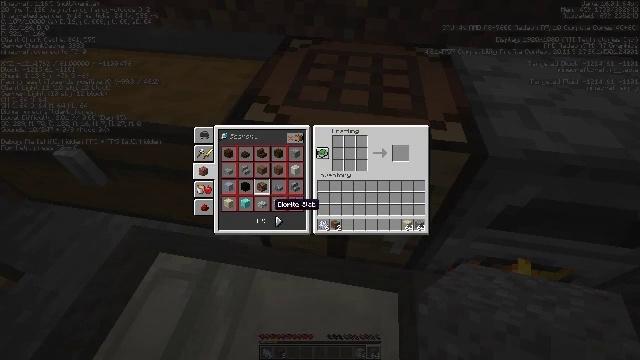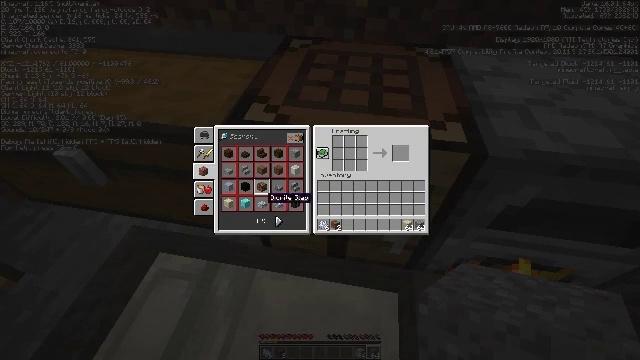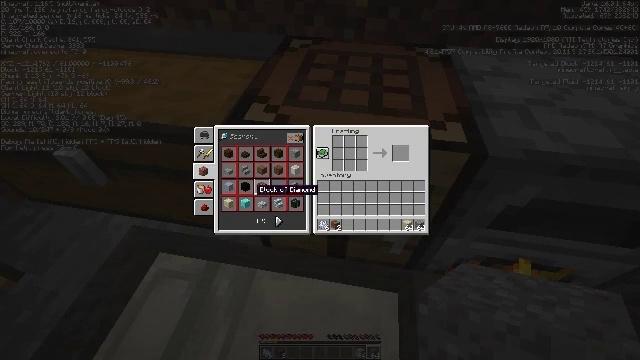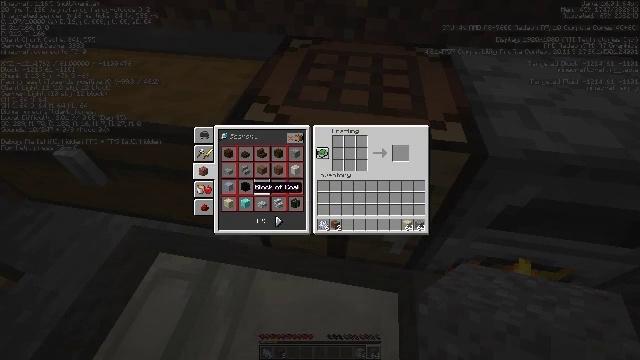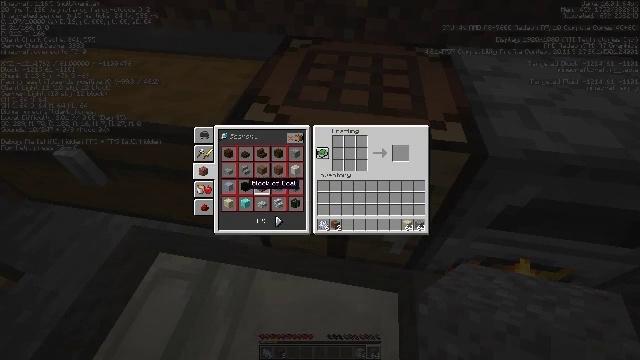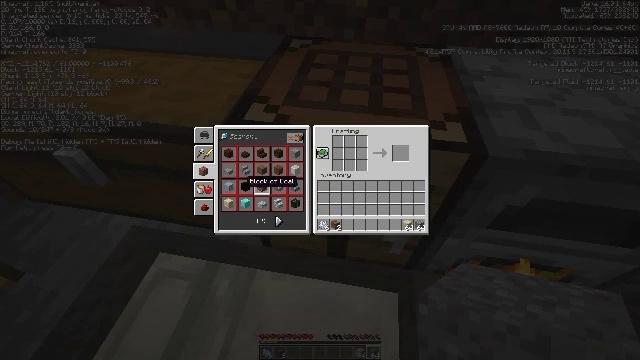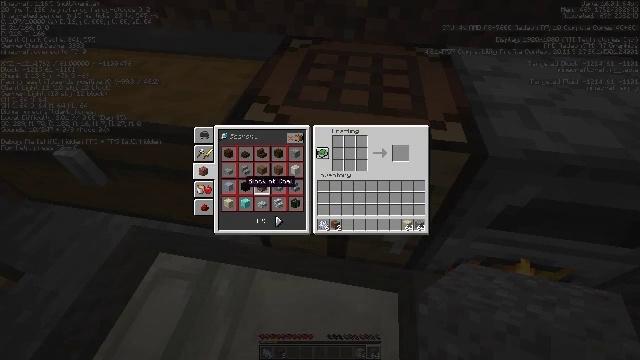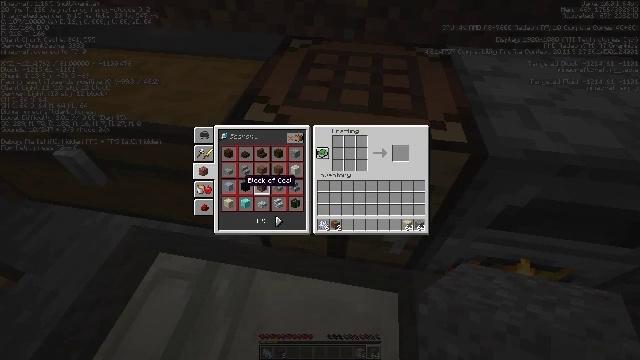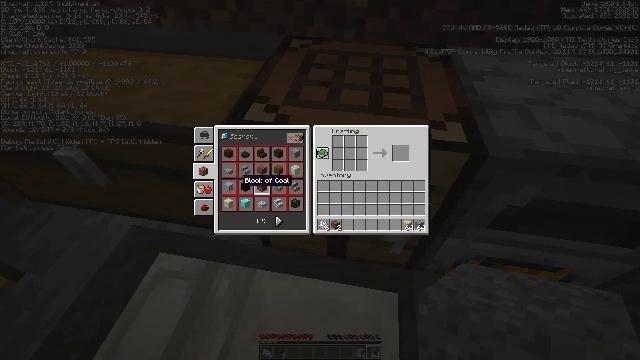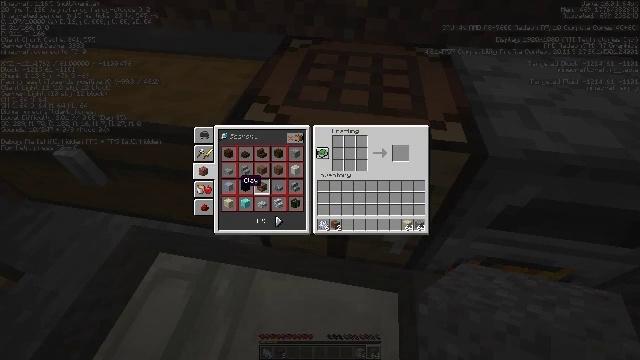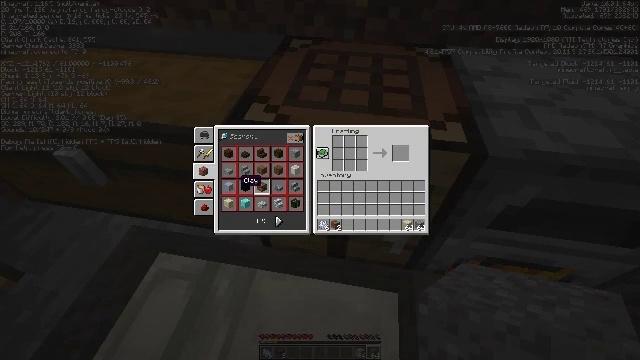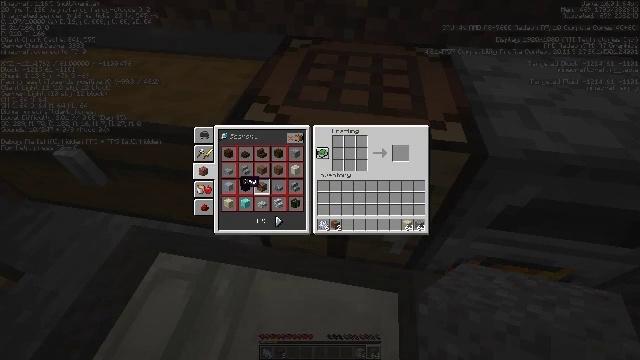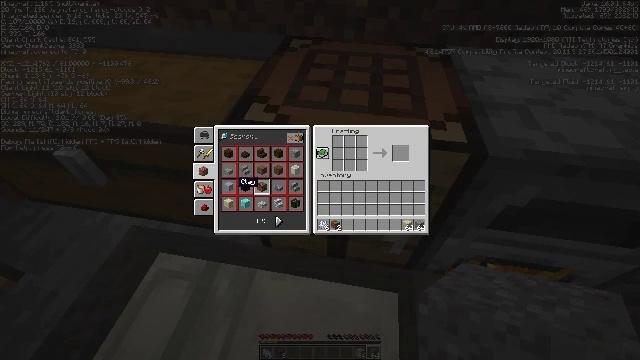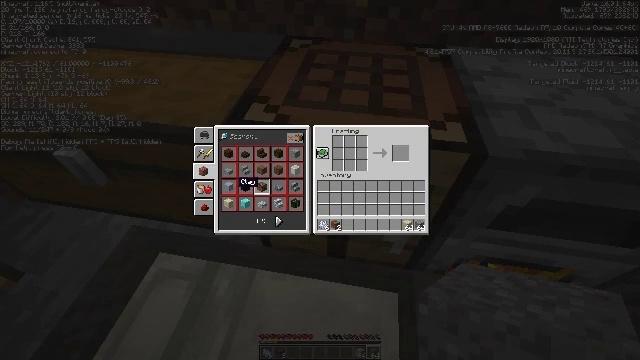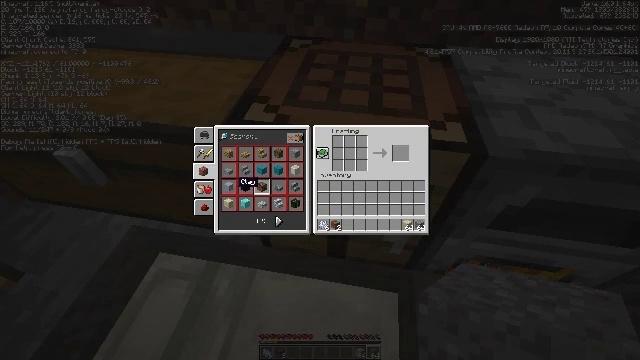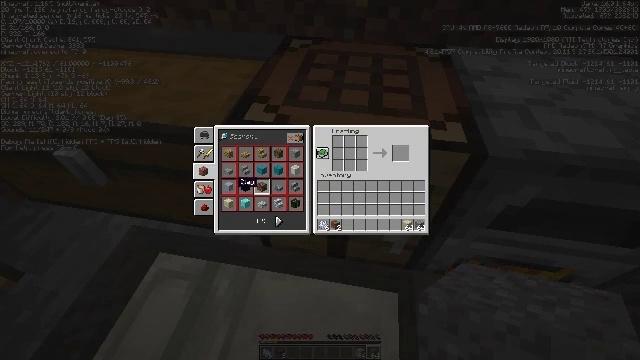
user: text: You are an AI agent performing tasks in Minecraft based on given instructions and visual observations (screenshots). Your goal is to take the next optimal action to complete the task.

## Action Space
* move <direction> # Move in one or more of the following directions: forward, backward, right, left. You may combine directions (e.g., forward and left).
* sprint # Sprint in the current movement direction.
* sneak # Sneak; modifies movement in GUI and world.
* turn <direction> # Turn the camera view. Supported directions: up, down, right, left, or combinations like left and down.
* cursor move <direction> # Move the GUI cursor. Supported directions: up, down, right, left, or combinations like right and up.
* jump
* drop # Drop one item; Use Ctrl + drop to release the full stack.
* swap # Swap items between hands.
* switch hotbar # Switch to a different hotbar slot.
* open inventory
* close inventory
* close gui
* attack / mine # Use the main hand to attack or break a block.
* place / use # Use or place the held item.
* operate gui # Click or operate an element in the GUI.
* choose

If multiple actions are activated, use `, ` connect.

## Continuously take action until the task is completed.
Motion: motion action
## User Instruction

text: Combine materials for white dye.
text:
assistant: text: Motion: turn left and up
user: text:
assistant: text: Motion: turn left and up
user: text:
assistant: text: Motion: turn left
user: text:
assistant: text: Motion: no_op
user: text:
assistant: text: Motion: no_op
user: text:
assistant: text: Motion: no_op
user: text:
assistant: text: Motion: no_op
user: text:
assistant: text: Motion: no_op
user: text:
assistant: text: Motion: no_op
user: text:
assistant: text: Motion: no_op
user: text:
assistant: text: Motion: no_op
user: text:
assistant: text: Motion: no_op
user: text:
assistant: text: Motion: no_op
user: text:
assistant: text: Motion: no_op
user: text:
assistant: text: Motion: no_op
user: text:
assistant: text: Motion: no_op
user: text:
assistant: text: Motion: no_op
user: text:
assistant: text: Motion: no_op
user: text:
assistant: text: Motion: no_op
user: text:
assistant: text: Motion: turn down
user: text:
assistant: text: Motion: no_op
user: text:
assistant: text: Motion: no_op
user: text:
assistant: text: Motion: no_op
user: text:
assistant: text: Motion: no_op
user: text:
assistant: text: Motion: no_op
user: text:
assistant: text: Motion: no_op
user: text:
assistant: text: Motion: no_op
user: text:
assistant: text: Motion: no_op
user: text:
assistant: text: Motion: no_op
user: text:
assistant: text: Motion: no_op